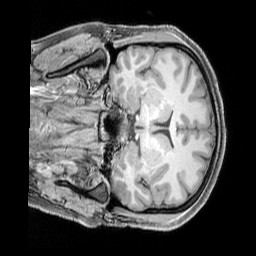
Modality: T1w
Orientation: coronal
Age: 22
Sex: female
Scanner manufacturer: siemens
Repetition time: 2.3 s
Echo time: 0.00226 s